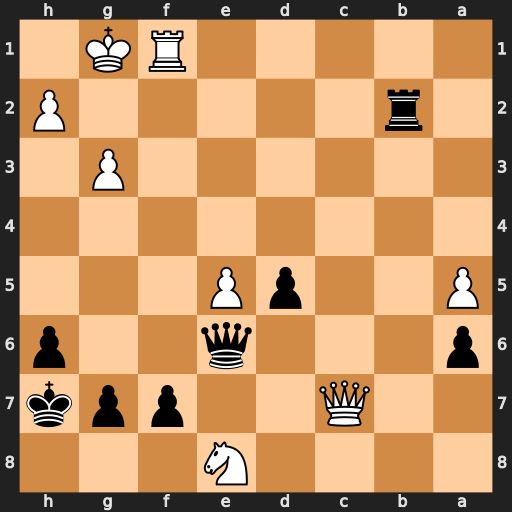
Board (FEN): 4N3/2Q2ppk/p3q2p/P2pP3/8/6P1/1r5P/5RK1
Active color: b
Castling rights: -
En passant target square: -
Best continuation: Qh3 Nf6+ Kg6 Qxf7+ Kxf7